Question: I'm trying to make a drop down menu, without any images, Pure CSS and HTML like the following:

What I'm not able to do is make this little Triangle shaped trim on Top
is it possible in CSS, if it is, how?
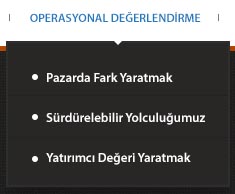
Answer: Live Example: <URL>
I used <URL> to create the triangle.
'''
#Nav {
width: 300px;
height: 200px;
background: #333;
}
#Triangle {
width: 0px;
height: 0px;
border-style: solid;
border-width: 10px 10px 0 10px;
border-color: #ffffff transparent transparent transparent;
margin: 0 auto;
}
'''